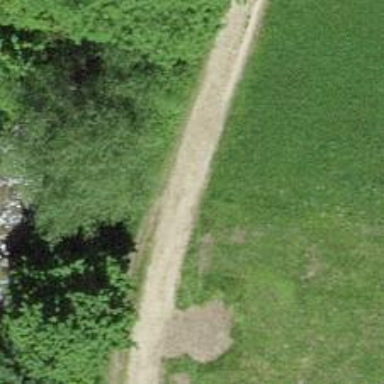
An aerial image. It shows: Gravel track with grade 2 tracktype.